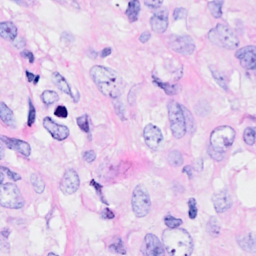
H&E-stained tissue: Breast